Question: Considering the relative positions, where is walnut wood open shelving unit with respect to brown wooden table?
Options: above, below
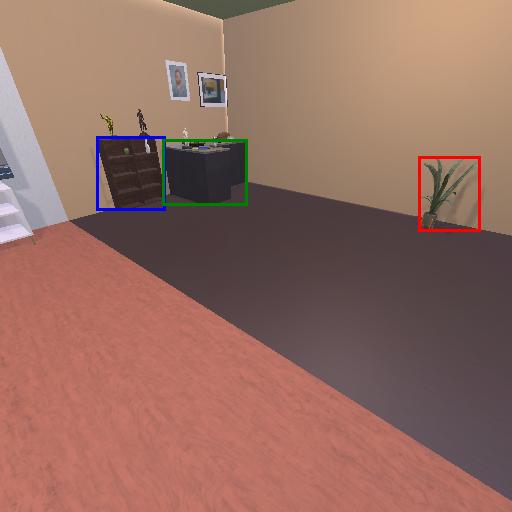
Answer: above